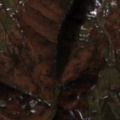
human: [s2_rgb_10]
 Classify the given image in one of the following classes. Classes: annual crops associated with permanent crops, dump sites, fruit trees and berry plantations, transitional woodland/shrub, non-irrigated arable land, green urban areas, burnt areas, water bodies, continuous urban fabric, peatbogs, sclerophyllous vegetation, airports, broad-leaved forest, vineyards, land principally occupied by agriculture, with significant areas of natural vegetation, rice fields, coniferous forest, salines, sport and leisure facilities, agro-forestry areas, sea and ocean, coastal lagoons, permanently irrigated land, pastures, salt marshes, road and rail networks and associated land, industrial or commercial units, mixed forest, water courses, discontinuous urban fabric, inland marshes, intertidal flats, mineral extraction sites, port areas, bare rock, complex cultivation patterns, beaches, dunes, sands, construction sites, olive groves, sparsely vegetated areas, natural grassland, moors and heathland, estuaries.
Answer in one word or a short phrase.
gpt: complex cultivation patterns, land principally occupied by agriculture, with significant areas of natural vegetation, broad-leaved forest, natural grassland